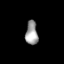
Tissue: lung
Cell type: Epithelial cells
Senescence score: 0.2379
Nuclear area (px): 286
Mean DAPI intensity: 157.493